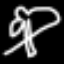
Label: palm tree